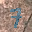
Label: 7